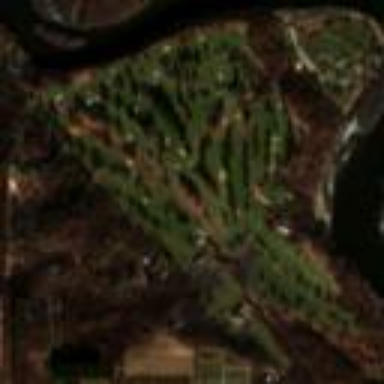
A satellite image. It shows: Golf course.